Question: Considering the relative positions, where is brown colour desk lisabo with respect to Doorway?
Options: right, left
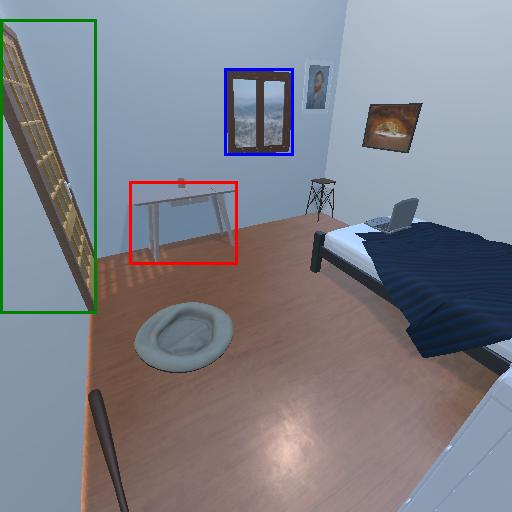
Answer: right